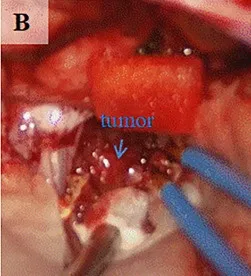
Intraoperative and postoperative conditions. (B) Microscopic resection of the tumor by right frontal cortex fistula.
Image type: medical_photograph (other_medical_photograph)